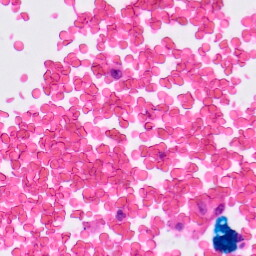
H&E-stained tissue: Lung